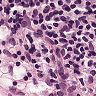
Metastatic tissue present: no